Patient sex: M
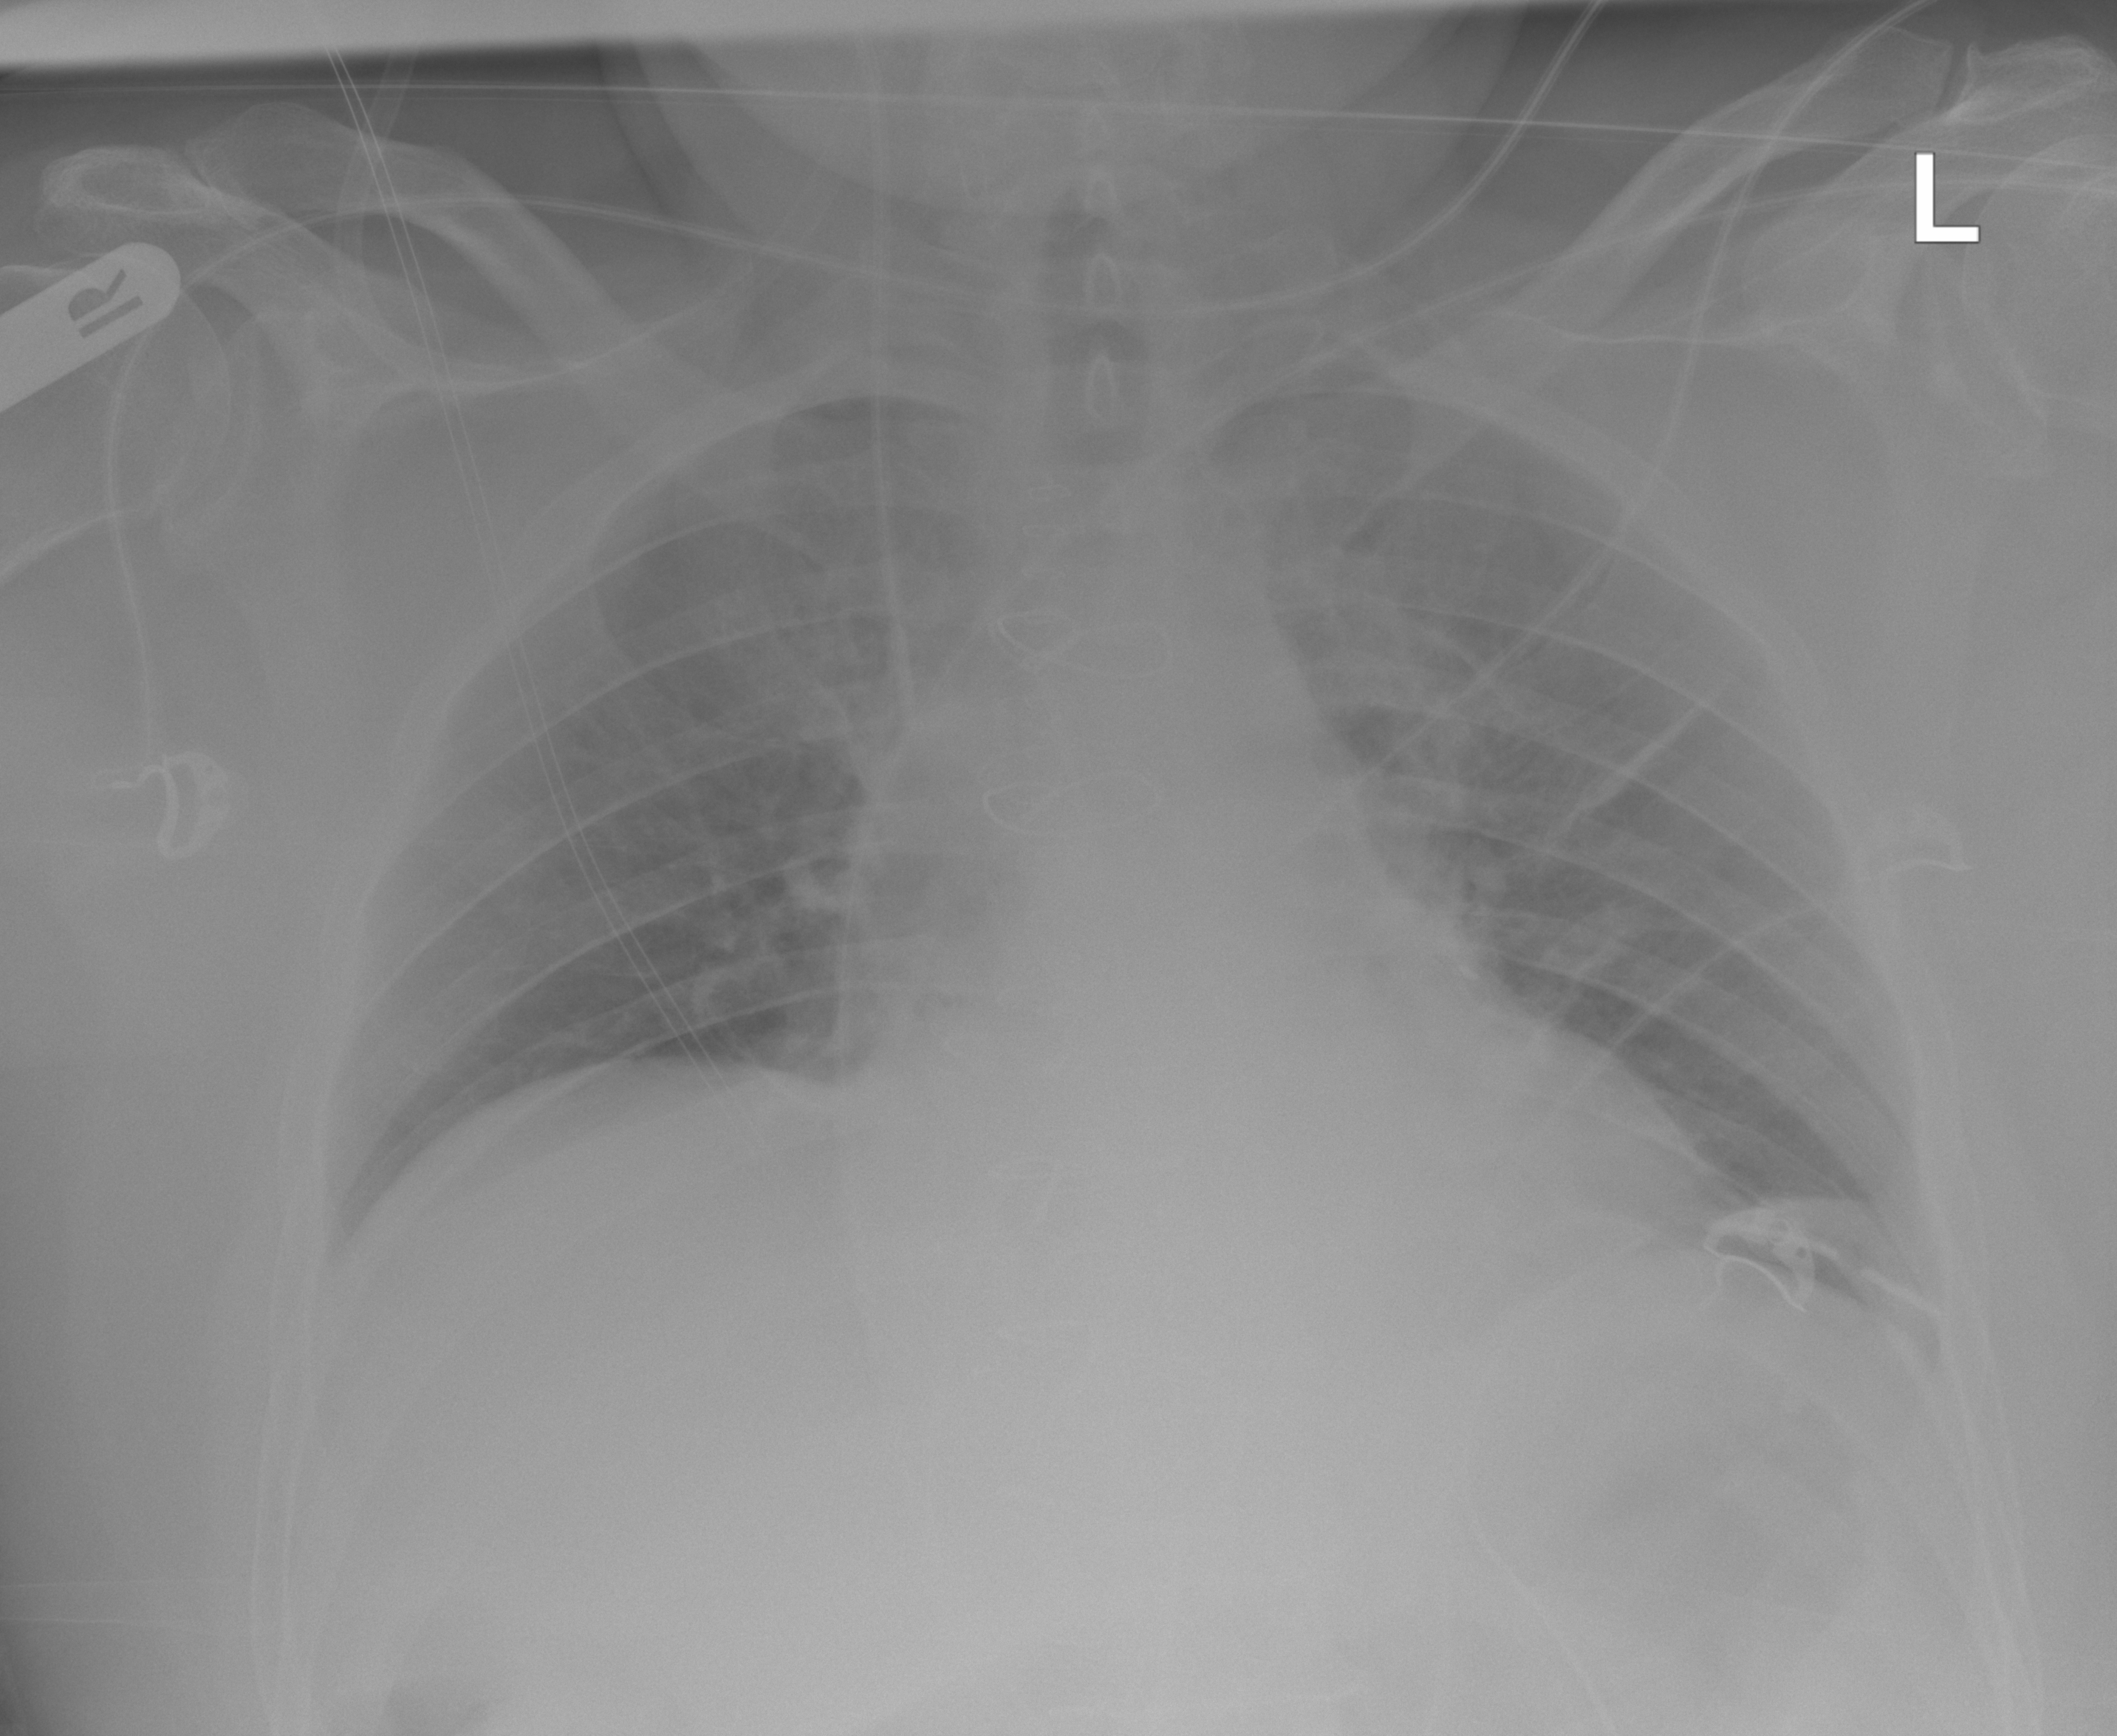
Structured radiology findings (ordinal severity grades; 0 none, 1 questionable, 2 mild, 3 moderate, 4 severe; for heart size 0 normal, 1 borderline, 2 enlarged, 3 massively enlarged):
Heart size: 0
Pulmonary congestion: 0
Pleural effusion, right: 0
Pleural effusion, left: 0
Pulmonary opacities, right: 0
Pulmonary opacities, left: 0
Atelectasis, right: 0
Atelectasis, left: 2